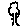
Label: tree